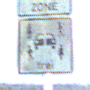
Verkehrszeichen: CarsharingfahrzeugeFrei
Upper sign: BeginnEingeschraenktesHalteverbotZone
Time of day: MorningAfternoon
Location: Outdoor (Nature)
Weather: PartlyCloudy
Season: NotSpecified
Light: Natural